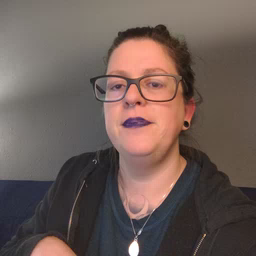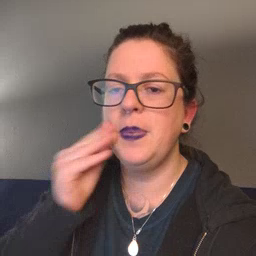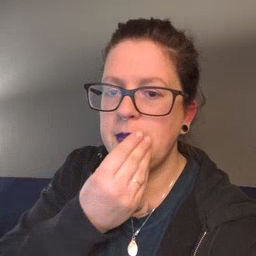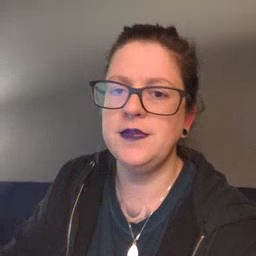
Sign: napkin